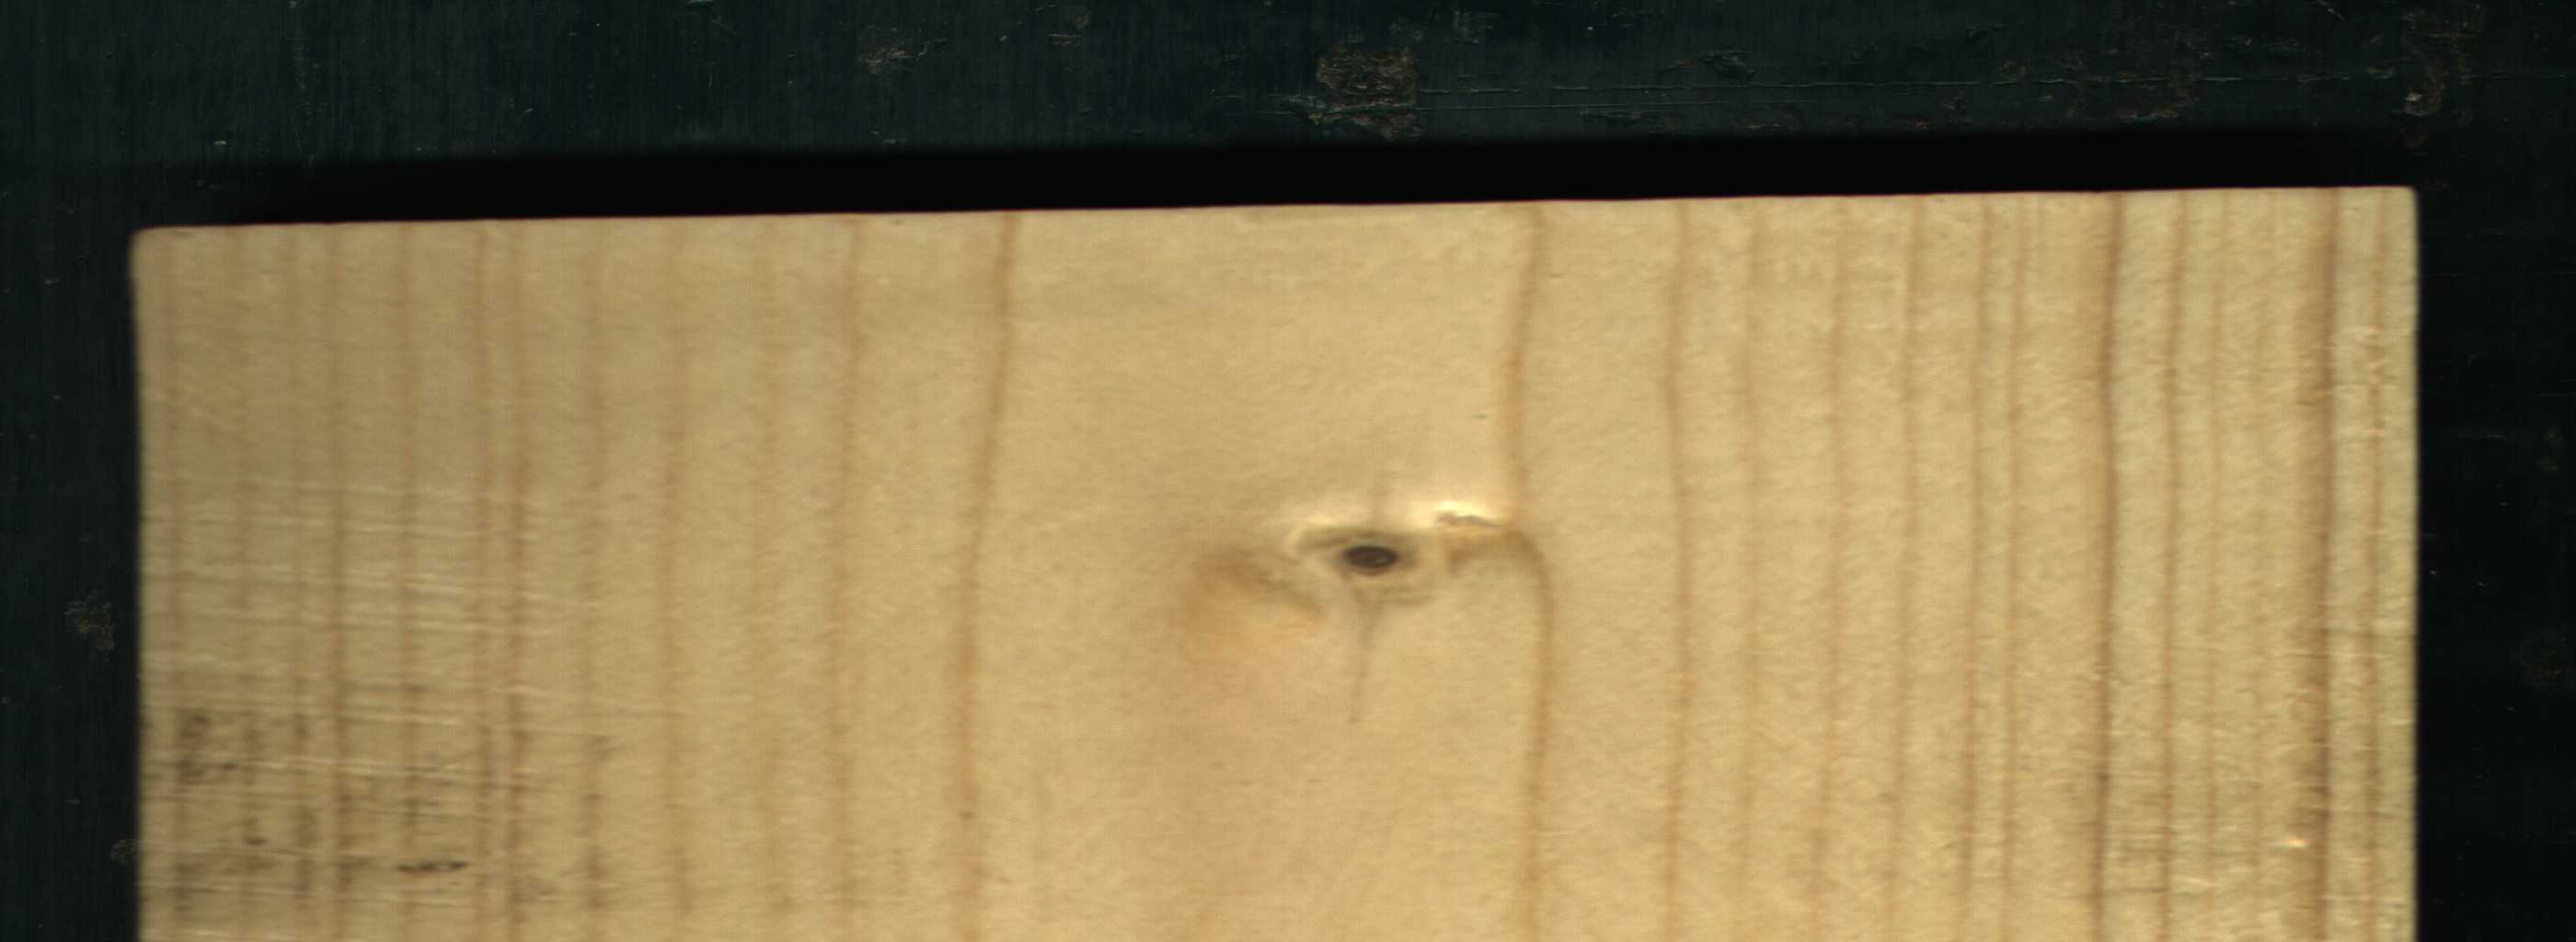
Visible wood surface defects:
Dead_Knot